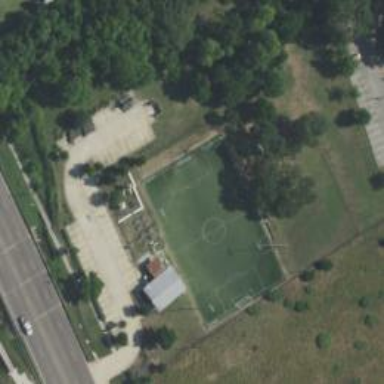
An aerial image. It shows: Soccer pitch for leisure land activities.